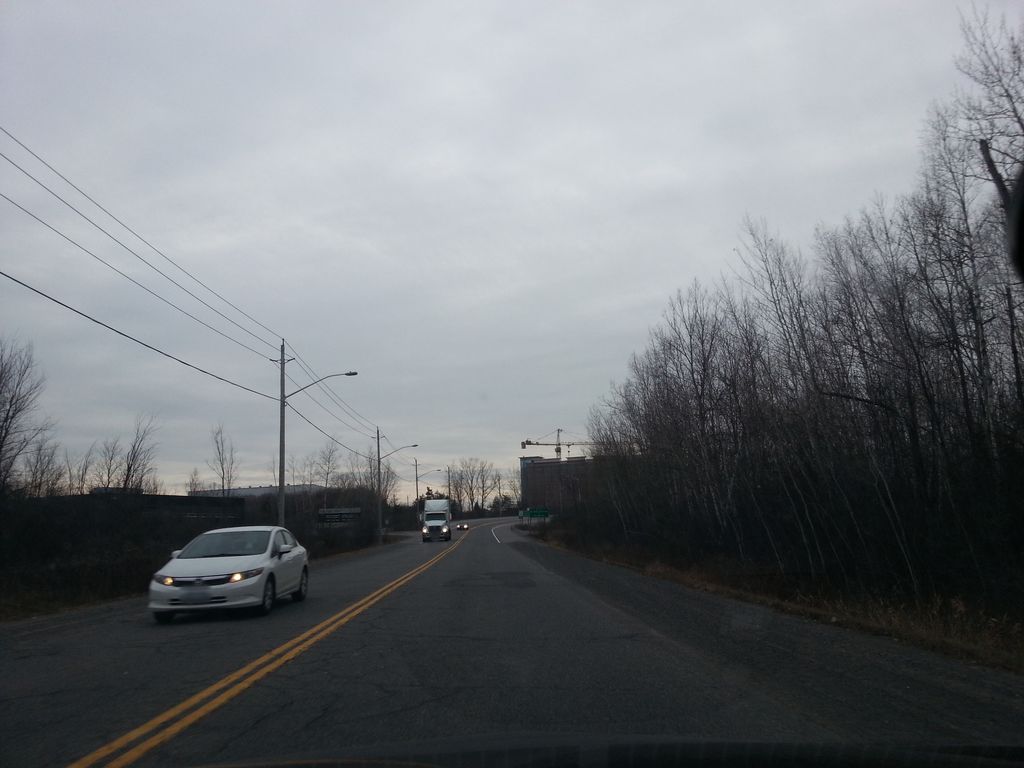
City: ottawa-gatineau